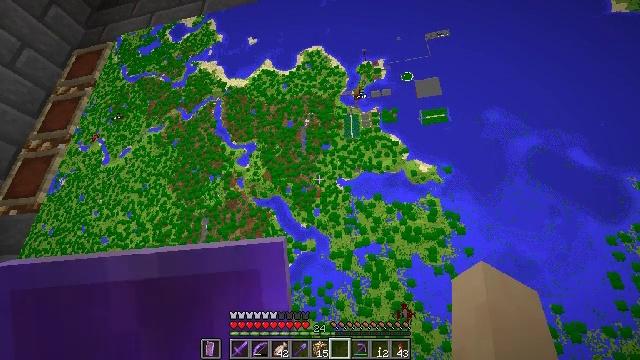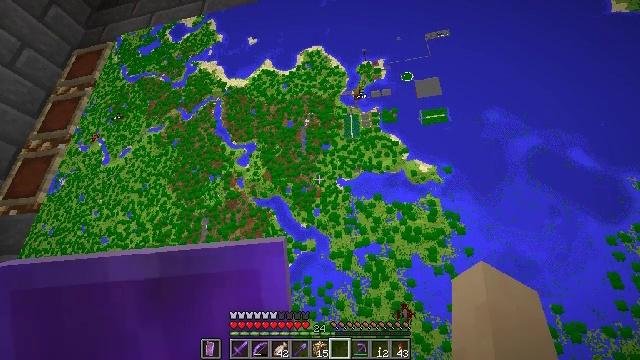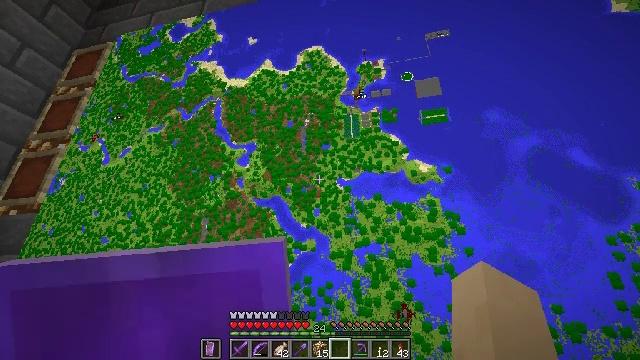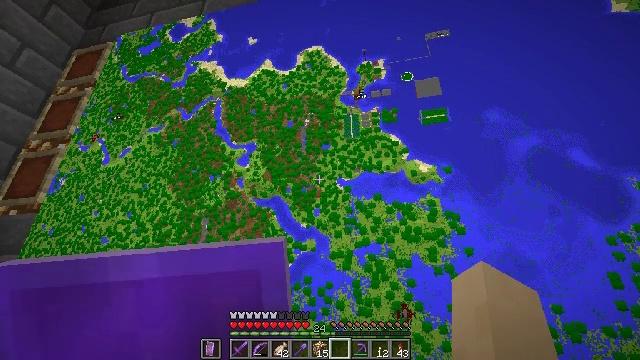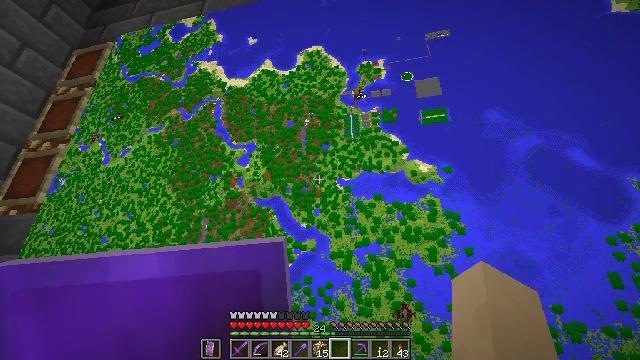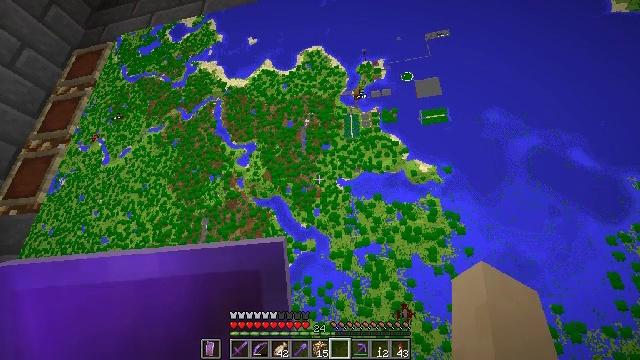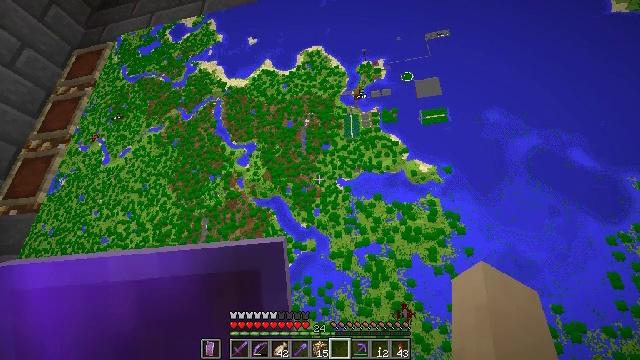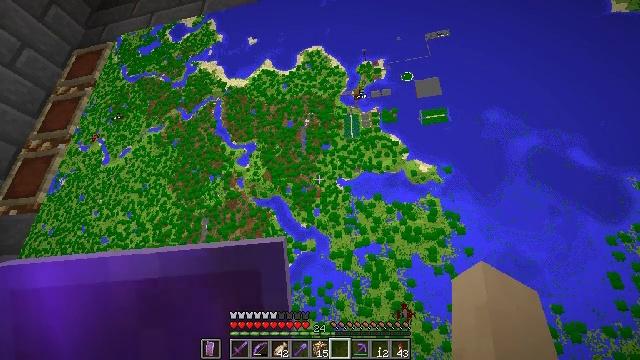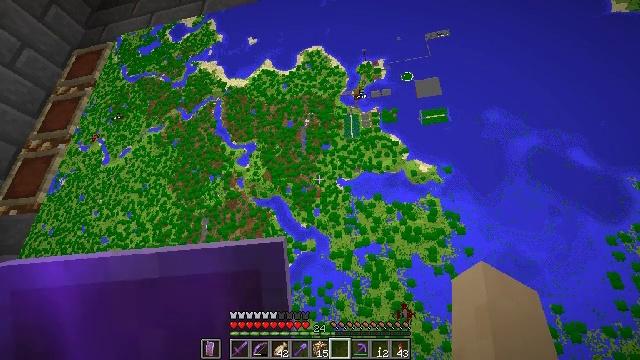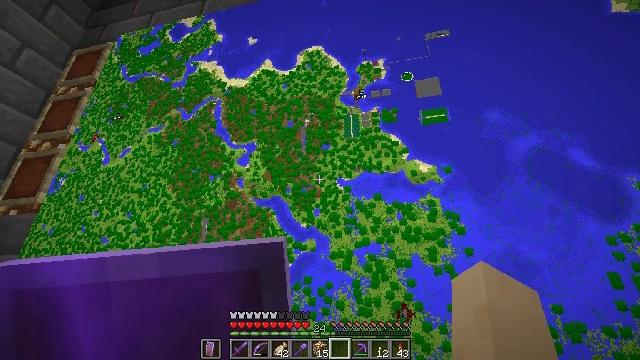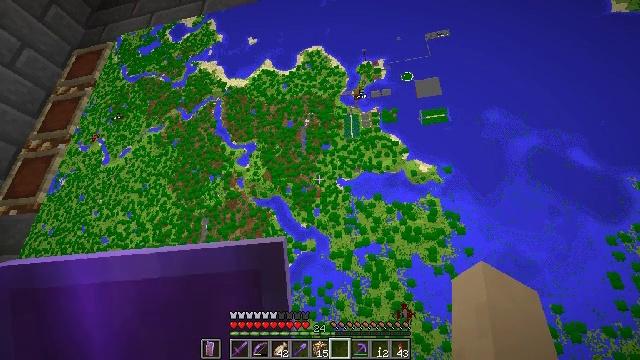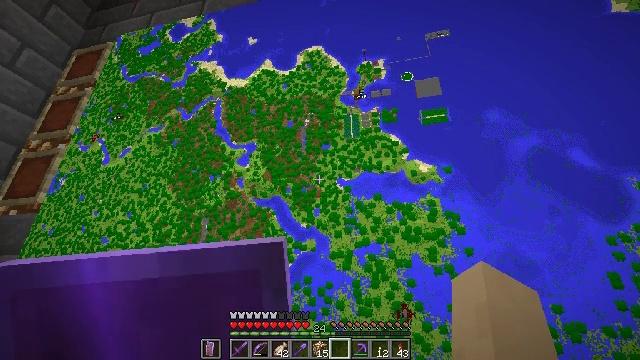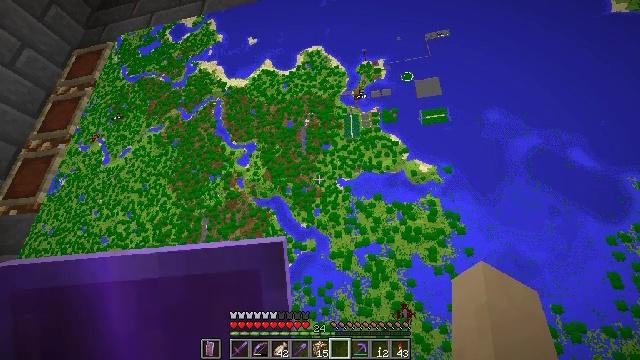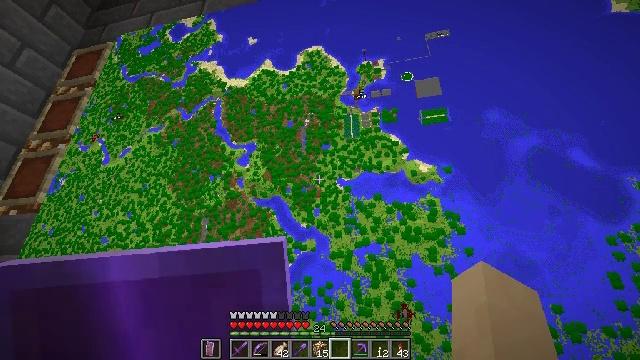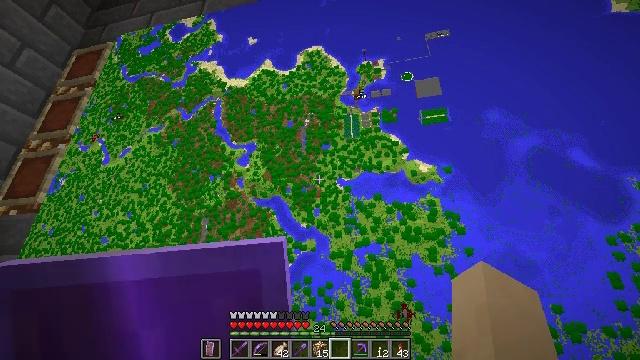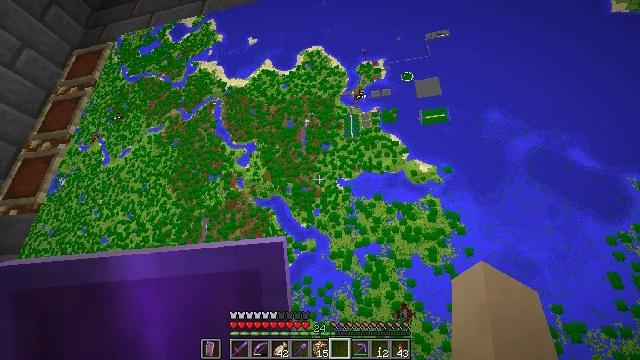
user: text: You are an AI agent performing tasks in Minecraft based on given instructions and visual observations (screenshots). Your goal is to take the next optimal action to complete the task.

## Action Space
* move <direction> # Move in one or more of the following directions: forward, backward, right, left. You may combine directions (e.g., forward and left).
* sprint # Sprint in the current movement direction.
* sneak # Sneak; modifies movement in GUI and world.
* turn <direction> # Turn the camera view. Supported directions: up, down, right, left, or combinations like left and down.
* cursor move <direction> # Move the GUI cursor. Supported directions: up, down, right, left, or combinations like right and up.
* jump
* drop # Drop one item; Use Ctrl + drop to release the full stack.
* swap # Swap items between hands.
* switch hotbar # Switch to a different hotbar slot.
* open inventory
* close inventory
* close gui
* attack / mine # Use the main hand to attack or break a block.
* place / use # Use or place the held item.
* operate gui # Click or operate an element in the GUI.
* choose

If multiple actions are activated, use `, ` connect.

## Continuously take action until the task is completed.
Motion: motion action
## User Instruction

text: Make smooth stone by smelting regular stone.
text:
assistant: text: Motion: no_op
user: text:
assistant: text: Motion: no_op
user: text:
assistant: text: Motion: no_op
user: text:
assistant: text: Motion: no_op
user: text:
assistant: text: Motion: no_op
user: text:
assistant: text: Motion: no_op
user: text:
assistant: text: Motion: no_op
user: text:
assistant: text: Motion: no_op
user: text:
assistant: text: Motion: no_op
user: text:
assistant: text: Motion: no_op
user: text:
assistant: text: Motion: no_op
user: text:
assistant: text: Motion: no_op
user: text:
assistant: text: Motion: no_op
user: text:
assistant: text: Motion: no_op
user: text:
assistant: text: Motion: no_op
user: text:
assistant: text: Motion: no_op
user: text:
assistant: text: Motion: no_op
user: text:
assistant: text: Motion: no_op
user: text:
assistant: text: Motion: no_op
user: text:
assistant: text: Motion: no_op
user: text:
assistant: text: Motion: no_op
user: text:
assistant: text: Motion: no_op
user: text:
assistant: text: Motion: no_op
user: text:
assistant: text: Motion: no_op
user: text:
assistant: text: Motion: no_op
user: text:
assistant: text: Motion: no_op
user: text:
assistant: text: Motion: no_op
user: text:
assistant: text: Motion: no_op
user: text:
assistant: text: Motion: no_op
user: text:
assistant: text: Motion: no_op